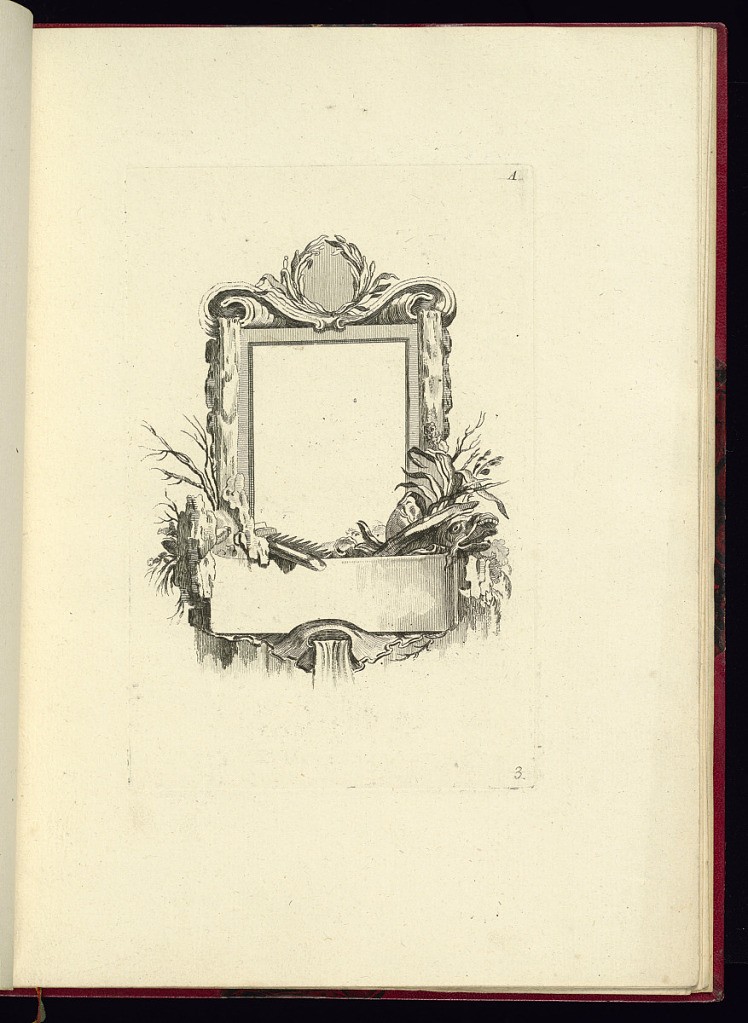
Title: Cartouche Design
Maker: Pierre-Philippe Choffard, French, 1730–1809
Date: ca.1760–75
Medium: Etching on laid paper
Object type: Print
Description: A rectangular cartouche or frame design with a scrolling shell motif and a smaller oval cartouche framed by a crown of reeds above. Water flowing down the sides of the cartouche from the top of the frame, with fish, reeds, branches, and rockery forming along the lower sides, with another blank rectangular cartouche framed by a shell motif below, with more water flowing from the shell. The plate is numbered and lettered.